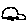
Label: car